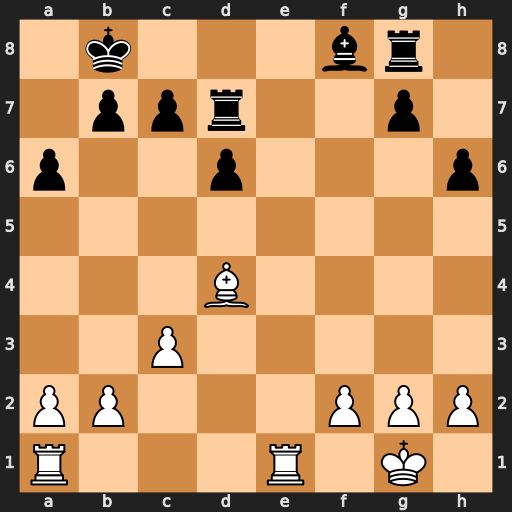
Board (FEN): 1k3br1/1ppr2p1/p2p3p/8/3B4/2P5/PP3PPP/R3R1K1
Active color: w
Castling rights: -
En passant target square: -
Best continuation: Re8+ Rd8 Rxd8#